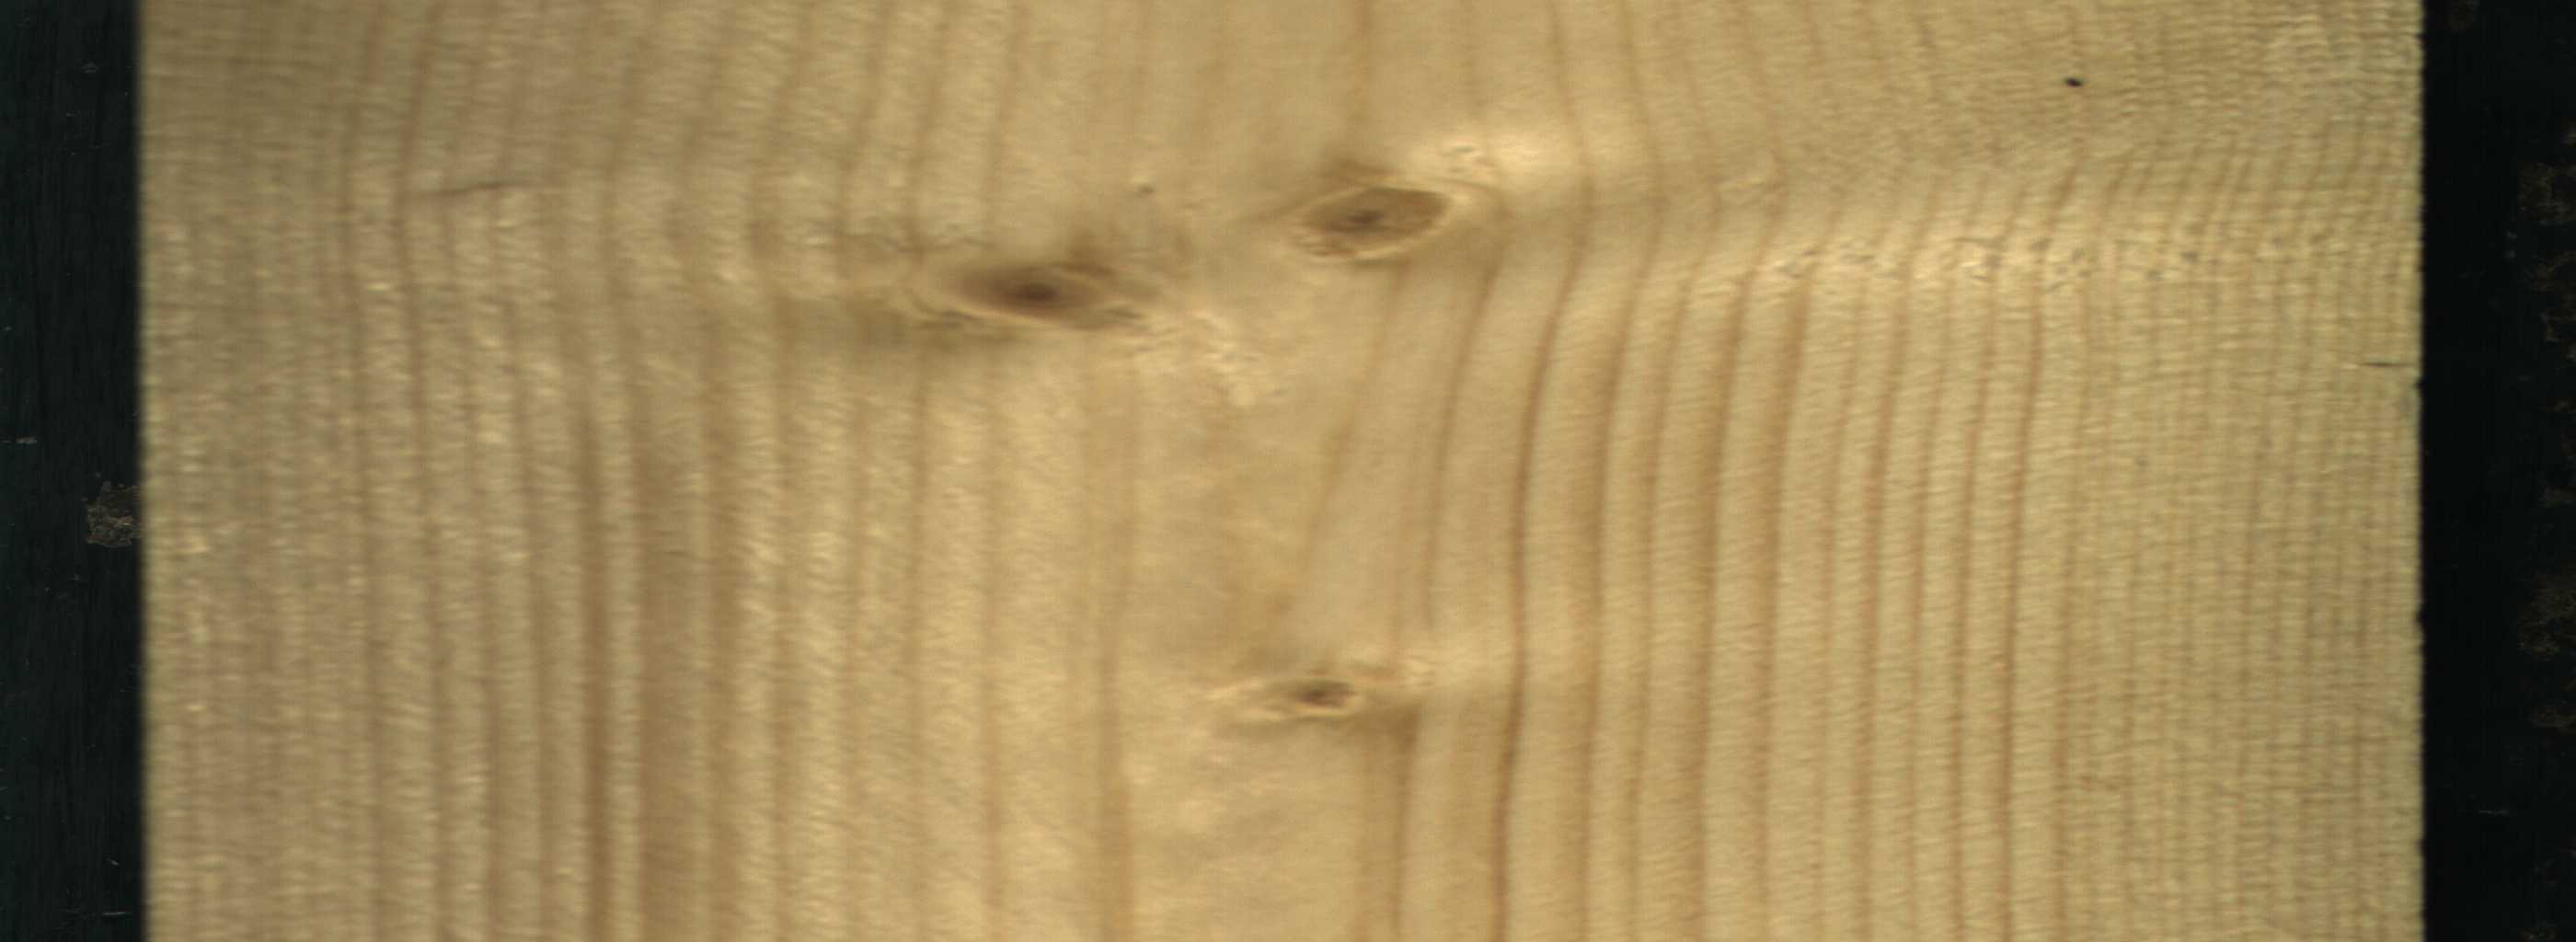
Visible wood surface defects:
Live_Knot
Live_Knot
Live_Knot